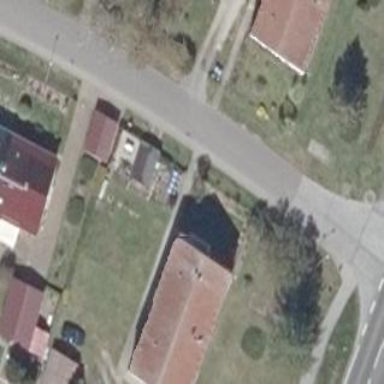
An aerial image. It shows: Residential building.